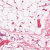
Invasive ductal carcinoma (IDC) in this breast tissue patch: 0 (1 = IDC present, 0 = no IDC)